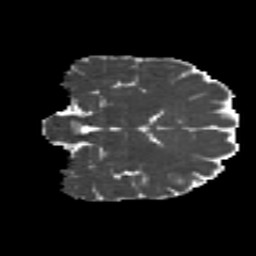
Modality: MD
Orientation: coronal
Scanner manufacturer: siemens
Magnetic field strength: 3 T
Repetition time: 4.16 s
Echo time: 0.0806 s